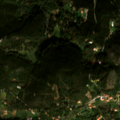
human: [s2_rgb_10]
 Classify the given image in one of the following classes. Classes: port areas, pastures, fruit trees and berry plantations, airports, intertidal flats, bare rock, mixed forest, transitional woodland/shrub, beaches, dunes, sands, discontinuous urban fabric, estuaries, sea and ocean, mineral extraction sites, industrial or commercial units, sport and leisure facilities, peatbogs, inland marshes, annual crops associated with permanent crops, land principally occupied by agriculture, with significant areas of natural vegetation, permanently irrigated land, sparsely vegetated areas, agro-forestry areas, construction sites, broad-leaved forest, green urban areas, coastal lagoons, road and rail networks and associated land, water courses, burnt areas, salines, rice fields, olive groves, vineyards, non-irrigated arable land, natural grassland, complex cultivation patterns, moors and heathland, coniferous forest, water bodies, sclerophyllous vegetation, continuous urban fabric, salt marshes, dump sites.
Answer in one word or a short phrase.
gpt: complex cultivation patterns, land principally occupied by agriculture, with significant areas of natural vegetation, broad-leaved forest, transitional woodland/shrub